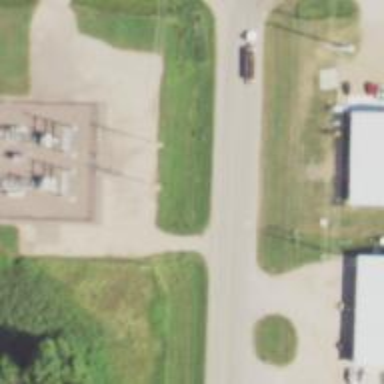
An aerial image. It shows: Power pole.